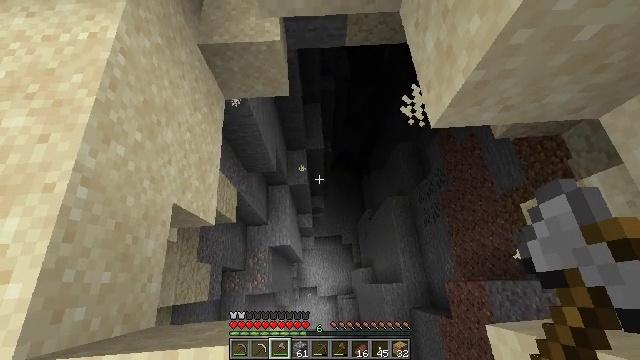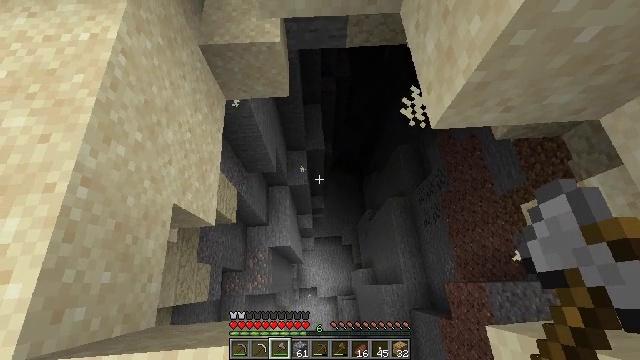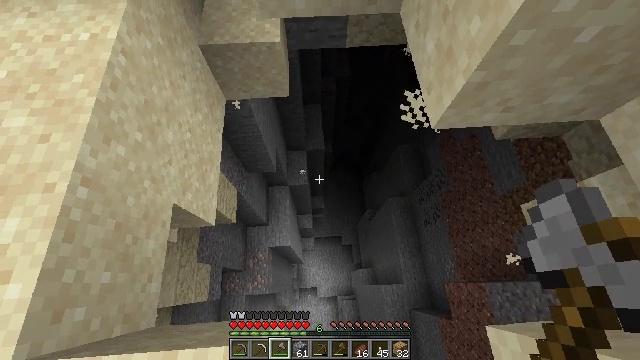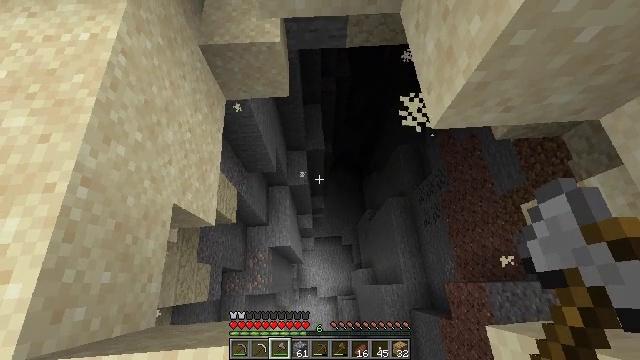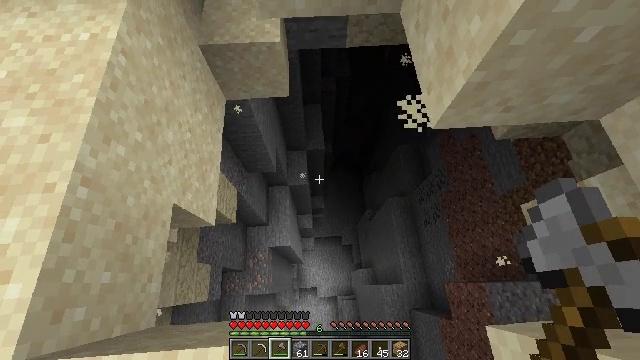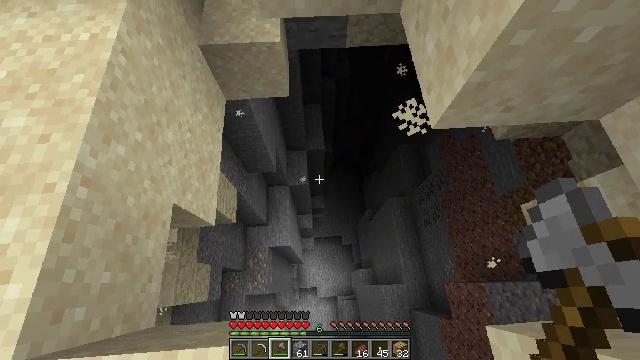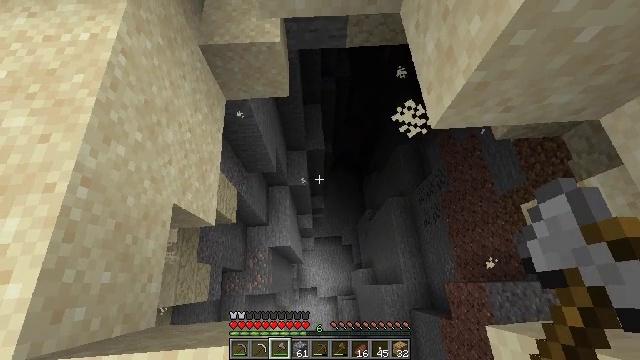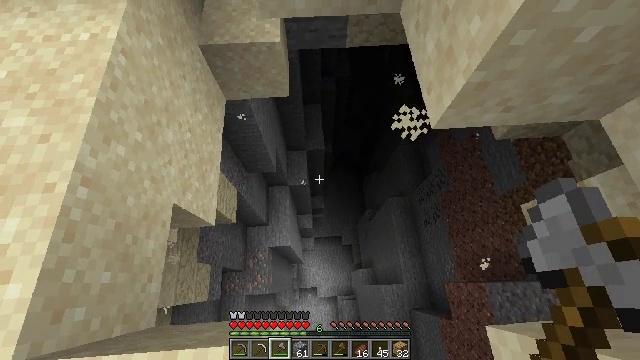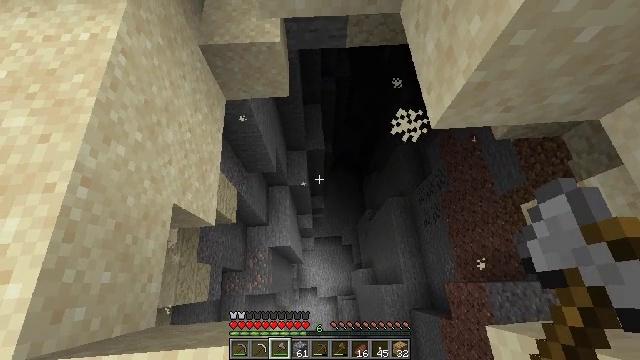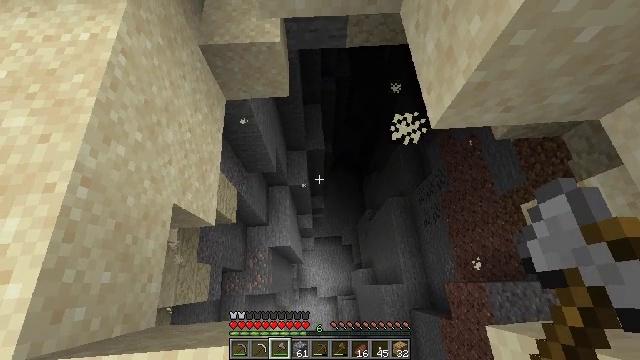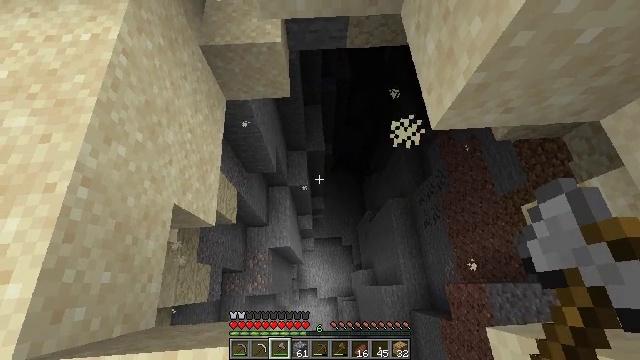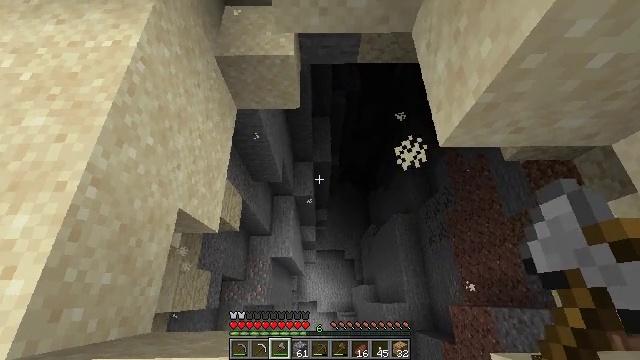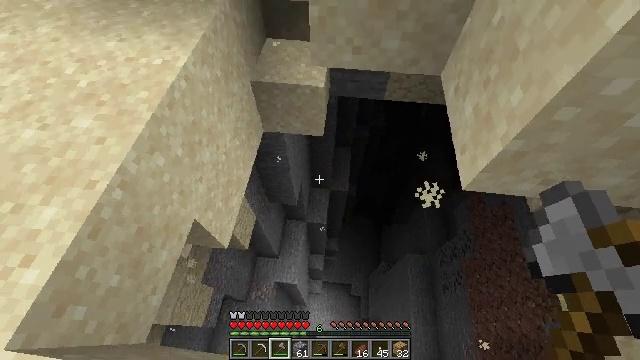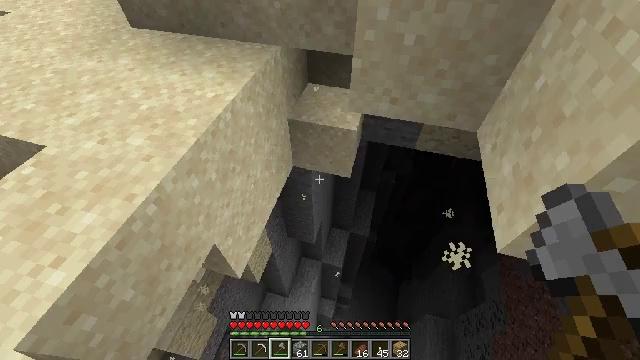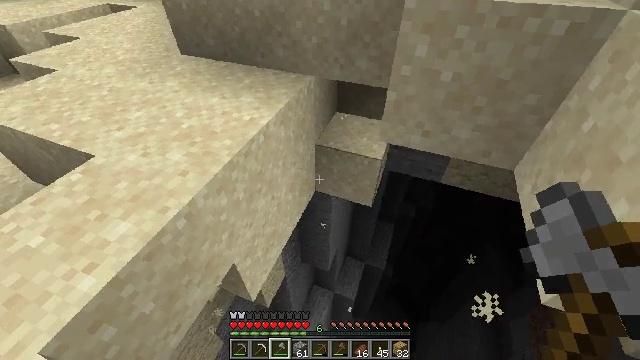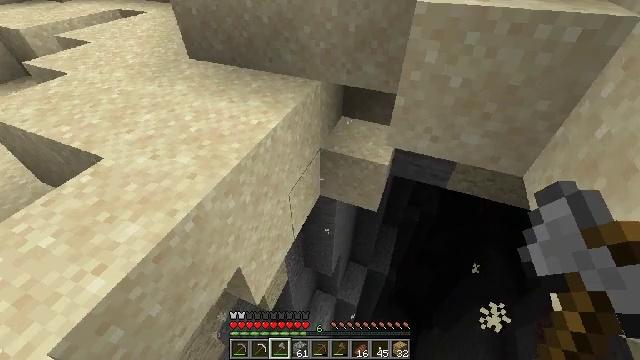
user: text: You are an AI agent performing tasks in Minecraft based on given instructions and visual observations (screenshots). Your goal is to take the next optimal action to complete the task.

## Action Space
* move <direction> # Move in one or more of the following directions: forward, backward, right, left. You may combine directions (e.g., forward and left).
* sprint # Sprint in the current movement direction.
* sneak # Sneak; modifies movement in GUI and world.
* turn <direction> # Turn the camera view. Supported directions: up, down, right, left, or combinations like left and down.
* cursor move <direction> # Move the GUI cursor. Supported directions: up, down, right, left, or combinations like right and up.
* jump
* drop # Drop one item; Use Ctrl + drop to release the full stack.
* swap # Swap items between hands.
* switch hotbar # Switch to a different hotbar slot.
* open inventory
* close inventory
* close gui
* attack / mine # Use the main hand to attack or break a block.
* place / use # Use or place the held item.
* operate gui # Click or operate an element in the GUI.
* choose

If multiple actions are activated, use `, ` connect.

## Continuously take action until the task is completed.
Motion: motion action
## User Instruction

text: Dig up some sand.
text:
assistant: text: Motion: sneak
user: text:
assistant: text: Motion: sneak
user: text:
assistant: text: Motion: sneak
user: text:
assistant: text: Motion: sneak
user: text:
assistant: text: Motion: sneak
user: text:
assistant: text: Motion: sneak
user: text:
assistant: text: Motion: sneak
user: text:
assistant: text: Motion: sneak
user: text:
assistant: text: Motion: sneak
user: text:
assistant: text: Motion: sneak
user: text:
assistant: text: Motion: sneak, turn left and up
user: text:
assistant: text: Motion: move left, sneak, turn left and up
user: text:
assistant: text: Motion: move left, sneak, turn left and up
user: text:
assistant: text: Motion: move left, sneak, turn left and up
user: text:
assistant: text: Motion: move left, sneak
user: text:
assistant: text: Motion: move left, sneak
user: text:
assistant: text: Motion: move left, sneak
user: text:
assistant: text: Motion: move left, sneak
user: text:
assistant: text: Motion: move left, sneak
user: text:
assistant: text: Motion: move forward and move left, sneak
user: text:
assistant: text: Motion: move forward and move left, sneak
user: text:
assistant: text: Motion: move forward and move left, sneak
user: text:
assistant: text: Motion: move forward and move left, sneak
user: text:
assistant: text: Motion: move forward and move left, sneak
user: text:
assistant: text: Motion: move forward and move left, sneak
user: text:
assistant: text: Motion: move forward and move left, sneak
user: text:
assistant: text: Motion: move forward and move left, sneak
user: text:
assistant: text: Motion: move forward, sneak, turn right and down
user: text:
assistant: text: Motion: move forward, sneak, turn down
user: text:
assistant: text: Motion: move forward and move right, sneak, turn down